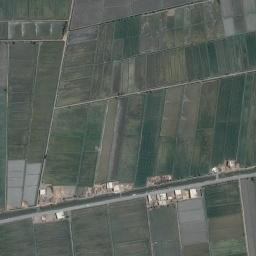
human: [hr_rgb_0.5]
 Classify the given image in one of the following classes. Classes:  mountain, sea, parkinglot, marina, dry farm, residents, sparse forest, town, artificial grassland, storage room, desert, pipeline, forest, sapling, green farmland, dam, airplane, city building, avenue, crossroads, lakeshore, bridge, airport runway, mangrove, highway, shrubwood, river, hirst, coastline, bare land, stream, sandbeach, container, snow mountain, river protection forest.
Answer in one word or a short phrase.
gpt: green farmland